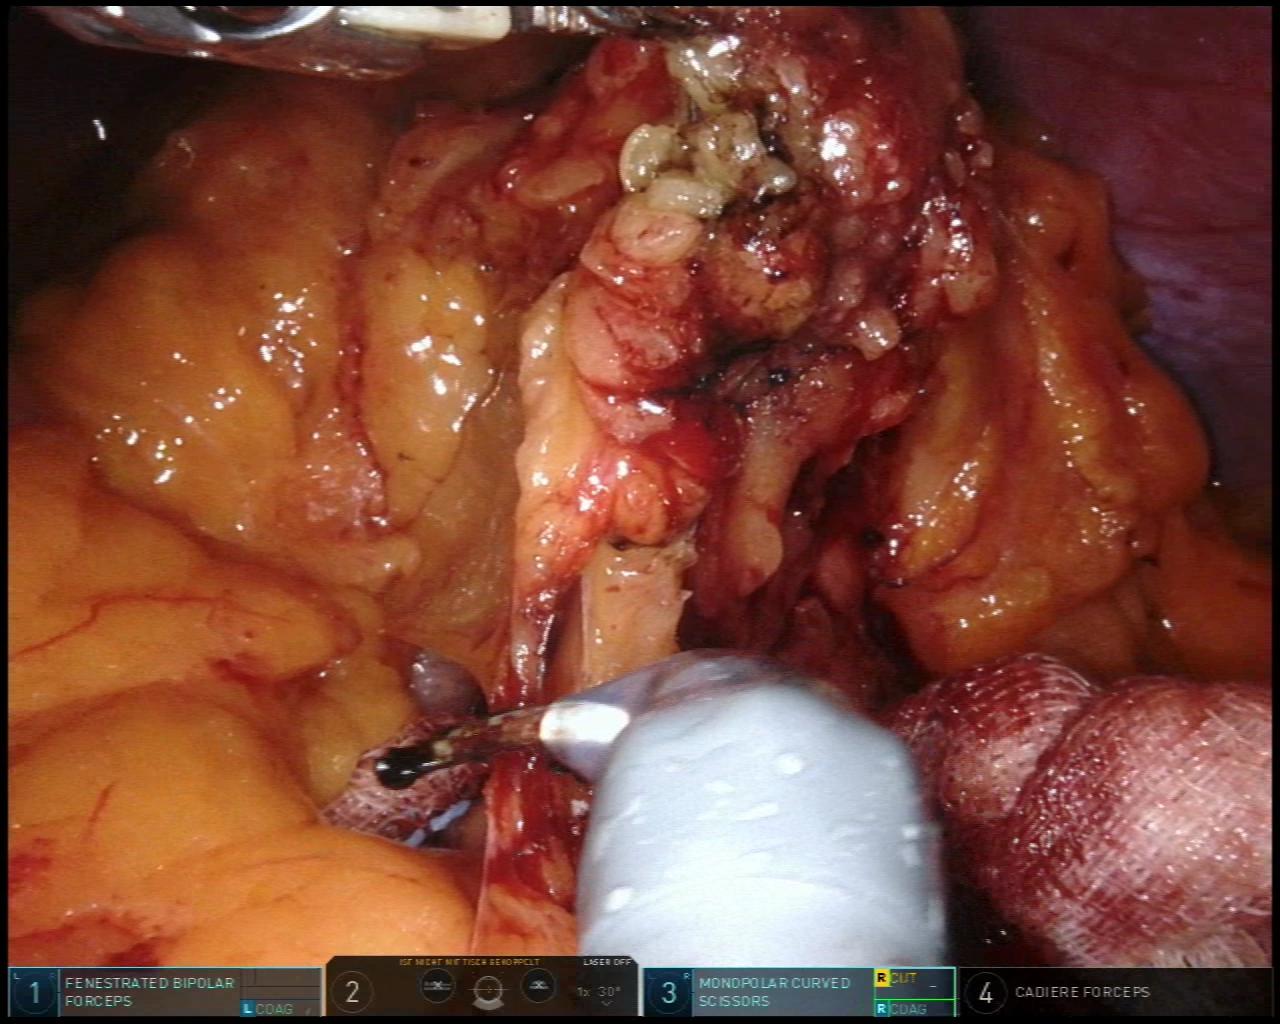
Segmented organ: stomach
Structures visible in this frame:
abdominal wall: yes
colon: no
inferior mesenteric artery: no
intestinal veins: no
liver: no
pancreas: no
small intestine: no
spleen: no
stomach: yes
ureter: no
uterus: no
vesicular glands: no